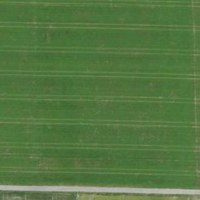
EUNIS habitat code: 52
Species observed at this site:
Cyperus esculentus